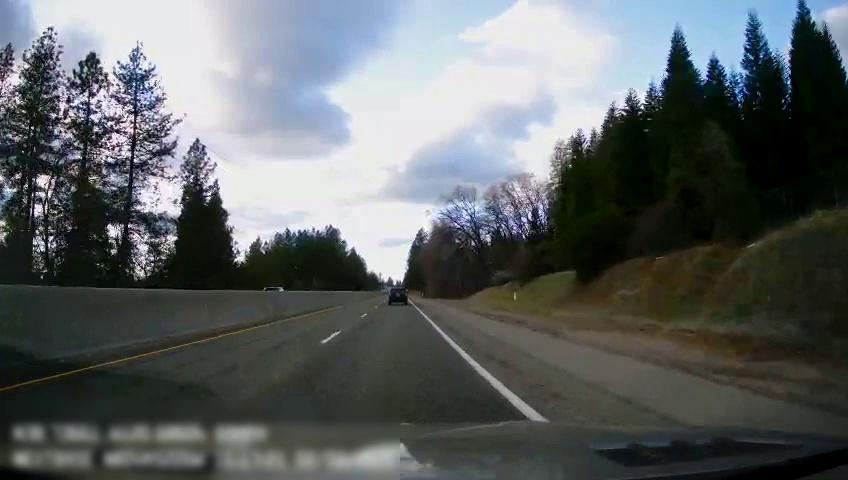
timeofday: Day
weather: Cloudy
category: Drivable Space
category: Vehicles | SUV
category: Vehicles | Truck
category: Lanes | Alternate Lane
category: Lanes | Current Lane
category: Lanes | Current Lane